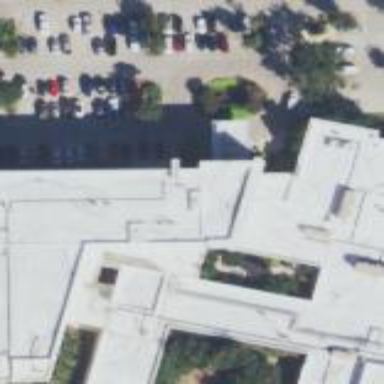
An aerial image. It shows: Hospital building.